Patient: sex M, age 78
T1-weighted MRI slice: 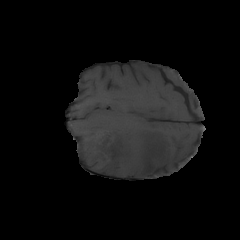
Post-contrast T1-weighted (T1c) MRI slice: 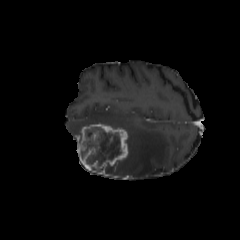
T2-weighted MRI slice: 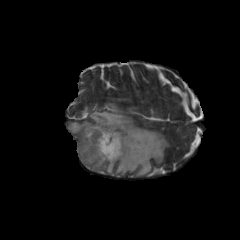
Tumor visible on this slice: yes
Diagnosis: Glioblastoma, IDH-wildtype
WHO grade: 4